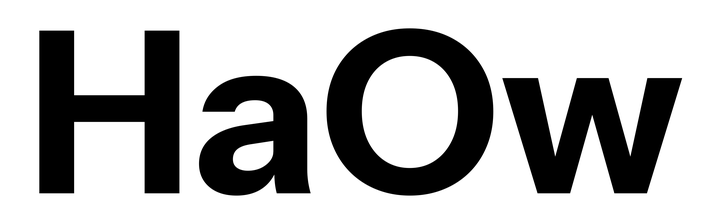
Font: InstrumentSans_Bold